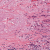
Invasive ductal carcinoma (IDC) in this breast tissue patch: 1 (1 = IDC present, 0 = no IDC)